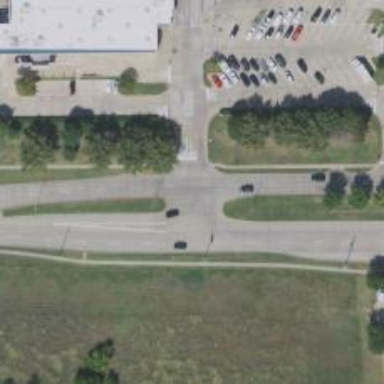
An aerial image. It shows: Secondary link road.